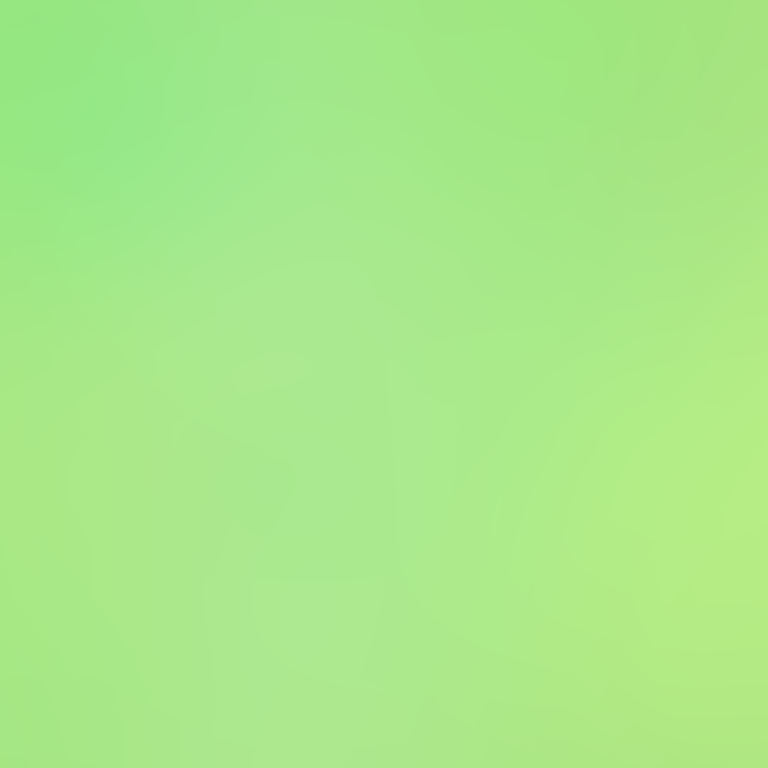
Abstract light effect, smooth gradient from soft green to light yellow, calm atmosphere, diffuse light, no room, no furniture, no objects.